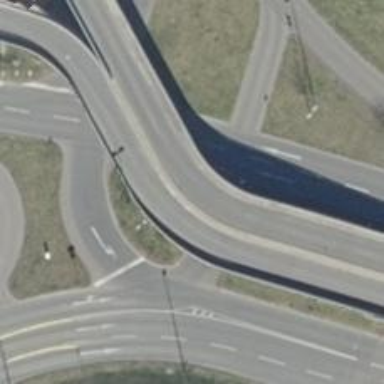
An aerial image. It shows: Concrete service road leading over bridge.